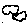
Label: cloud